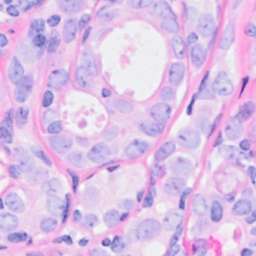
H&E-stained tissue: Breast